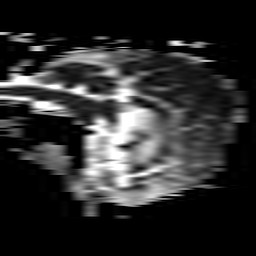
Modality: ADC
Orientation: sagittal
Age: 65
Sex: male
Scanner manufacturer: philips
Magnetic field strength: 3 T
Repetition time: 3.08 s
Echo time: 0.076 s